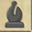
Piece: bB